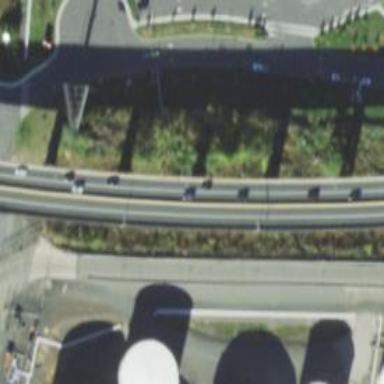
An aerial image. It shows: Urban freeway bridge over motorway.